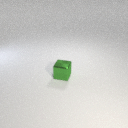
small green metal cube